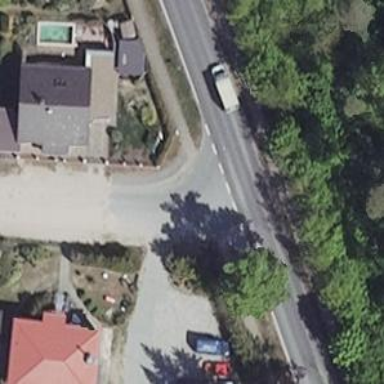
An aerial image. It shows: Unmarked road crossing.